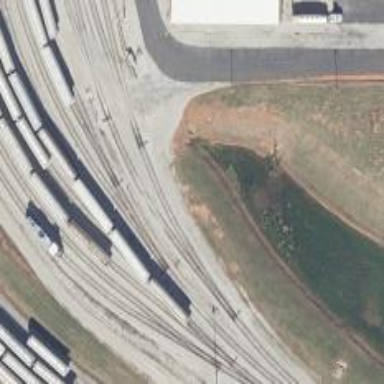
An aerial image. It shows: Rail spur service.